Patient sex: M
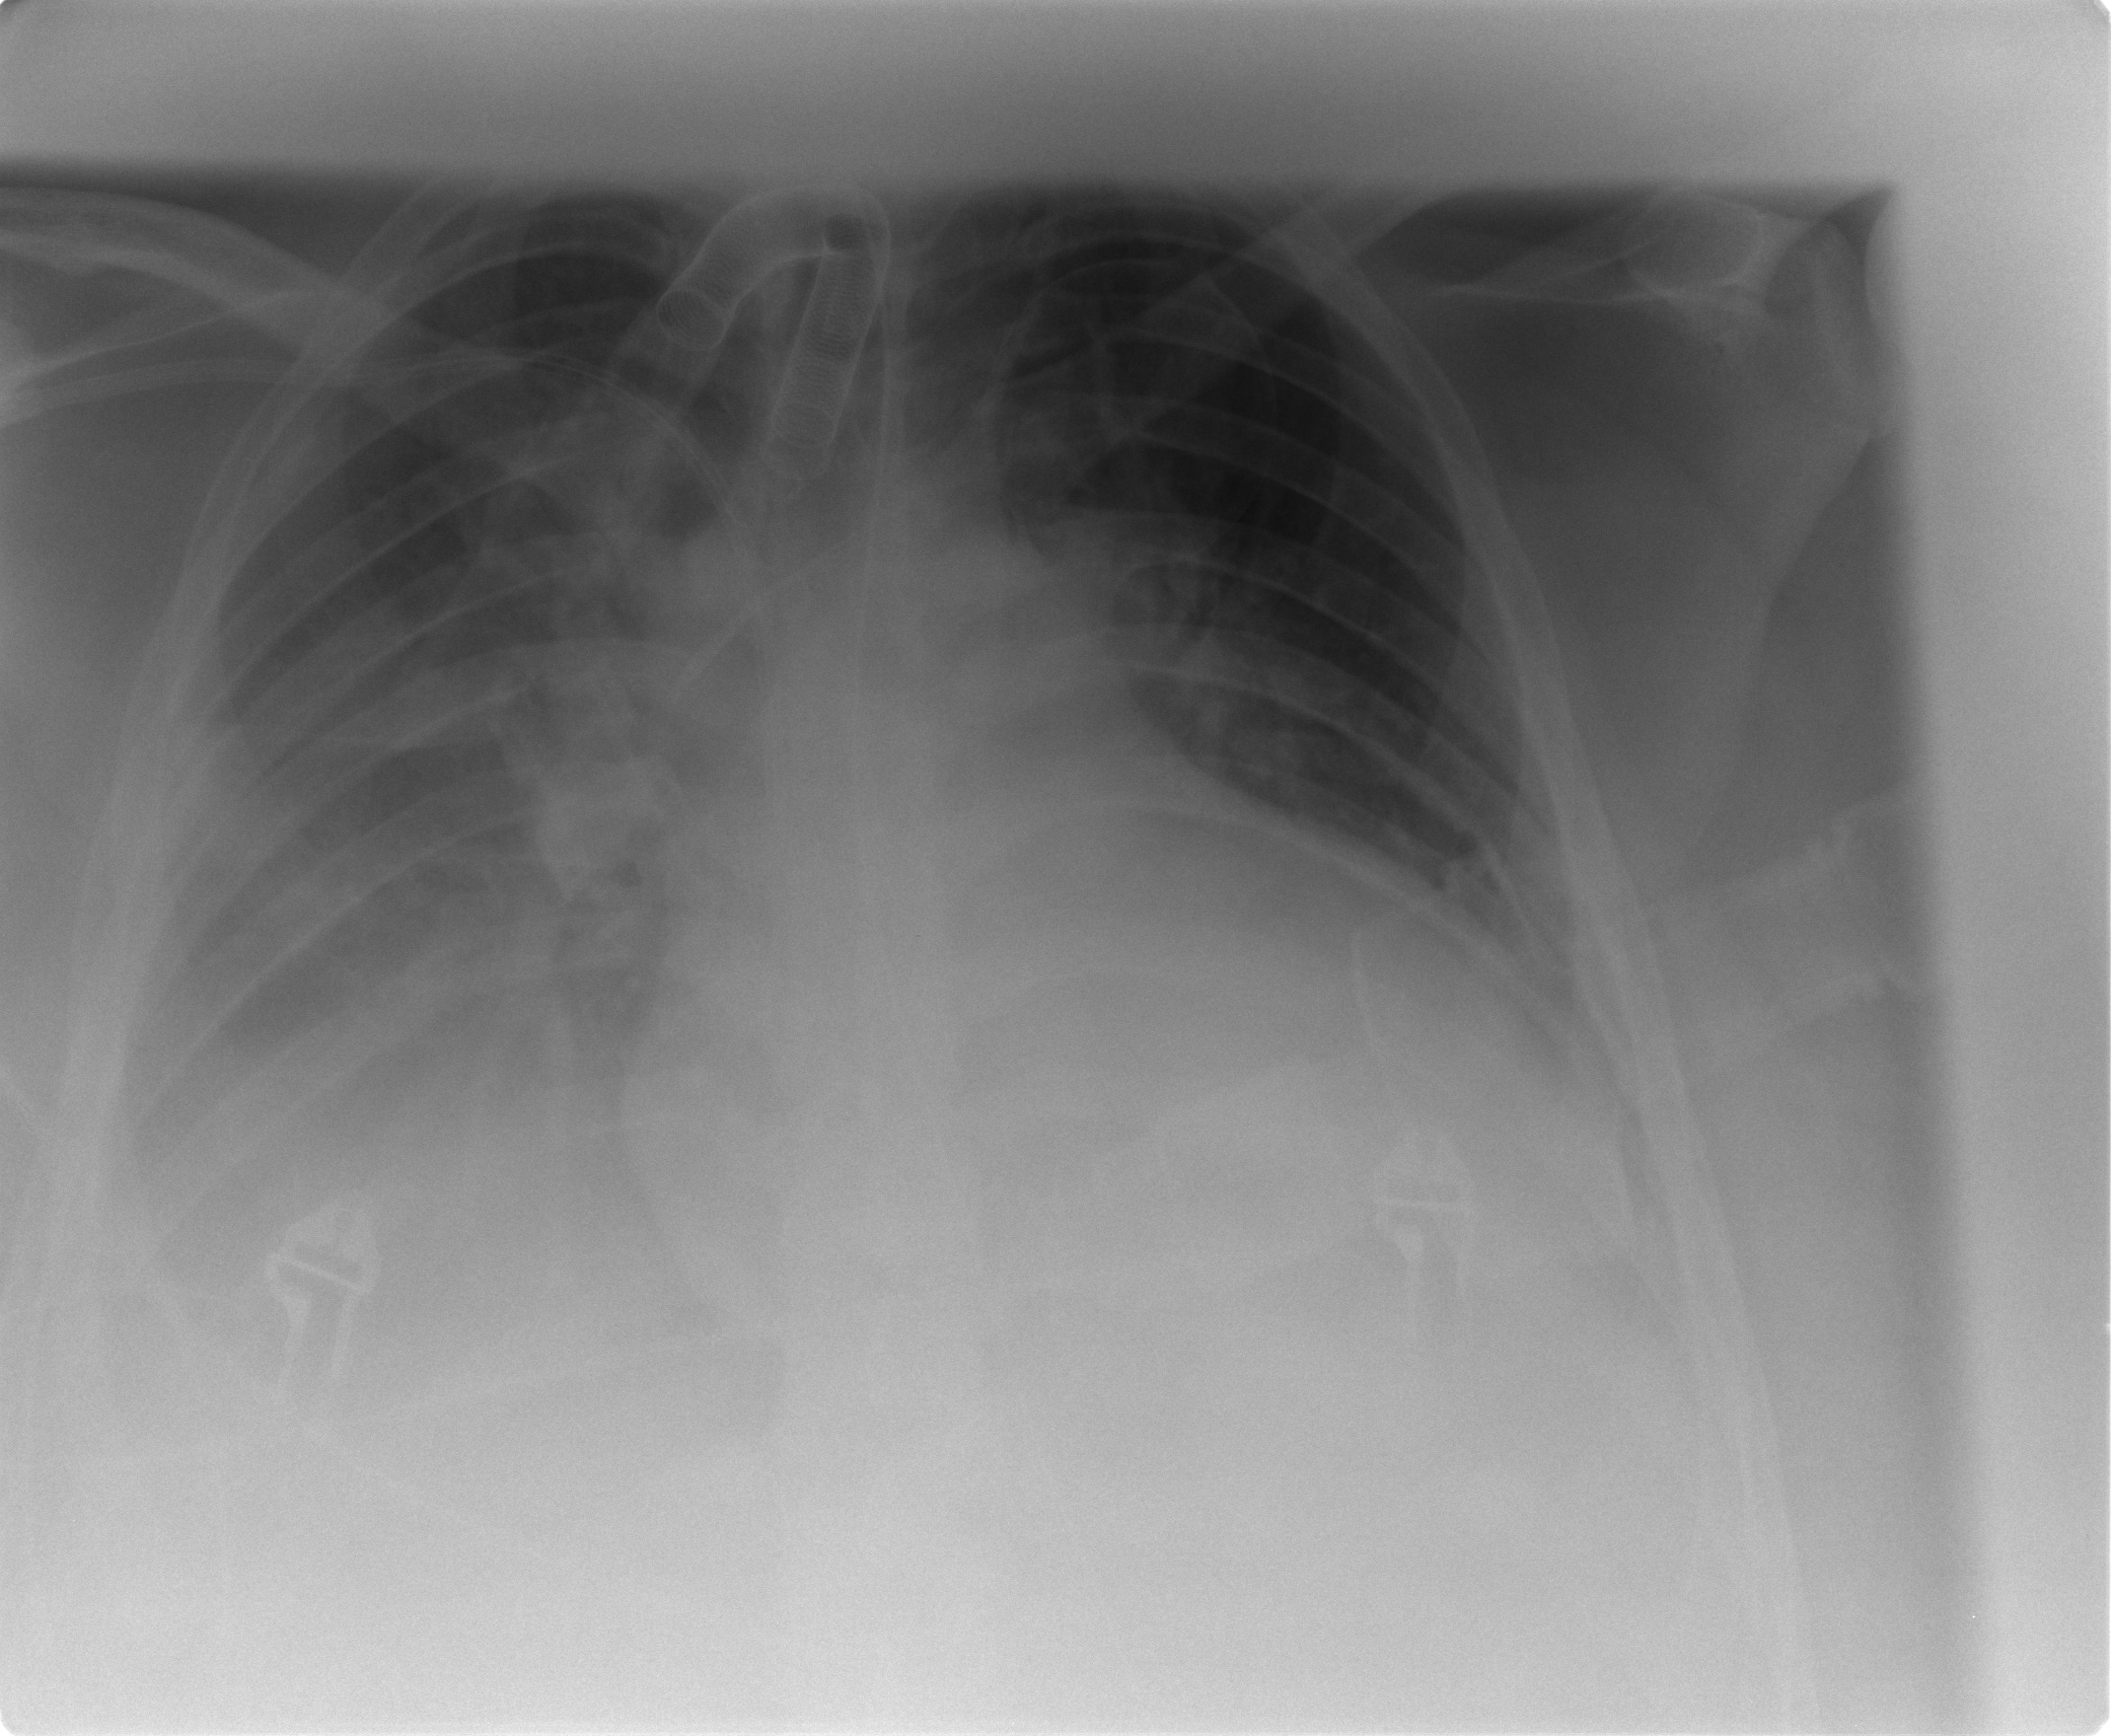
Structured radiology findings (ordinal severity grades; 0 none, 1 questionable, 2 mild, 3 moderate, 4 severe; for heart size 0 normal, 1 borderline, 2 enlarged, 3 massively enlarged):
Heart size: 2
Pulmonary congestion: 2
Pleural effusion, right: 3
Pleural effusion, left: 2
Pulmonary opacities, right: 1
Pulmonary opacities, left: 1
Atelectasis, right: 2
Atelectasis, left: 1